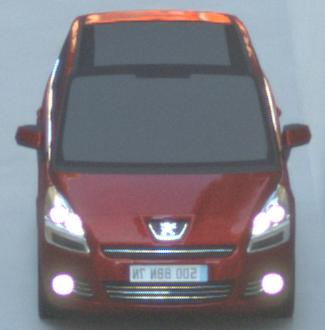
Make: Peugeot
Model: 5008 120 VTi
Detailed model: 5008 (I) Van
Model produced from: 2009/10
Model produced until: 2011/07
Doors: 5
Color: red
Road condition: dry road
Daytime: morning or afternoon
Contrast: medium contrast